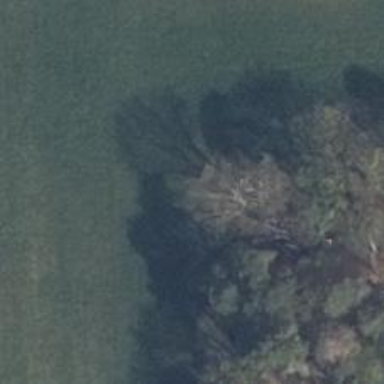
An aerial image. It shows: Hunting stand.